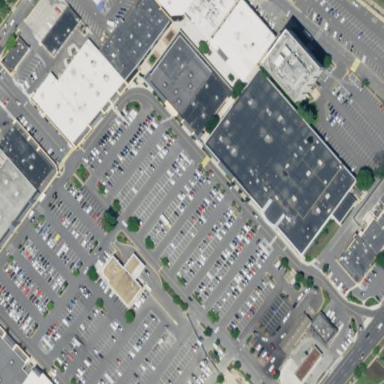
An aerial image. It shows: Retail area.